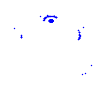
Particle: electron